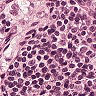
Metastatic tissue present: no